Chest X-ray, AP view. Patient: 51 years old, sex M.
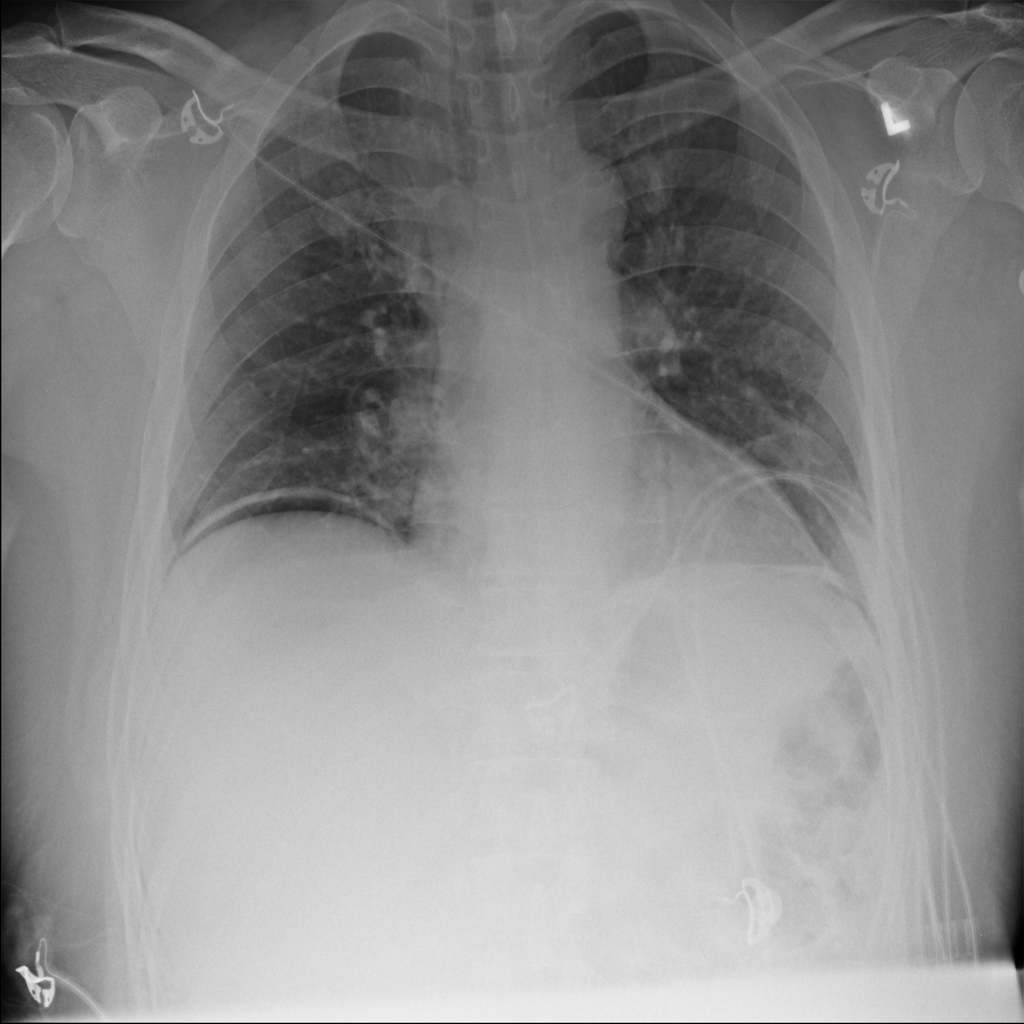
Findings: No Finding